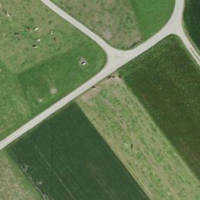
EUNIS habitat code: 52
Species observed at this site:
Dryocopus martius
Larus michahellis